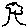
Label: tree